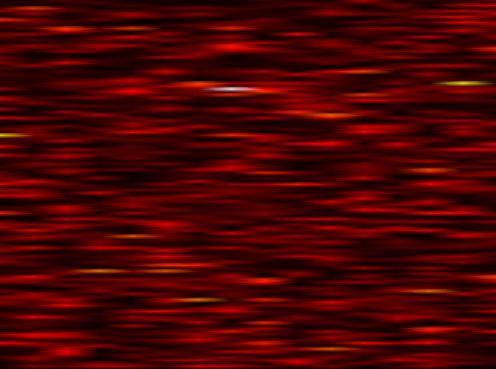
Label: FOFDM